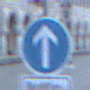
Verkehrszeichen: VorgeschriebeneFahrtrichtungGeradeaus
Zusatzzeichen unten: SonstigeFahrzeugePersonengruppenFrei1
Umgebung: Outdoor, Urban
Tageszeit: Dawn
Wetter: Clear
Licht: Natural
Jahreszeit: NotSpecified
Kontrast: LowContrast